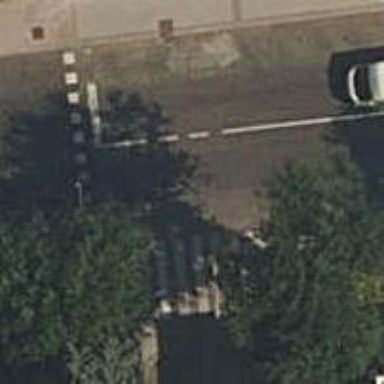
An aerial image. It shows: Bump for traffic calming.